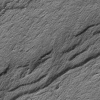
Atmospheric dust classification: not_dusty